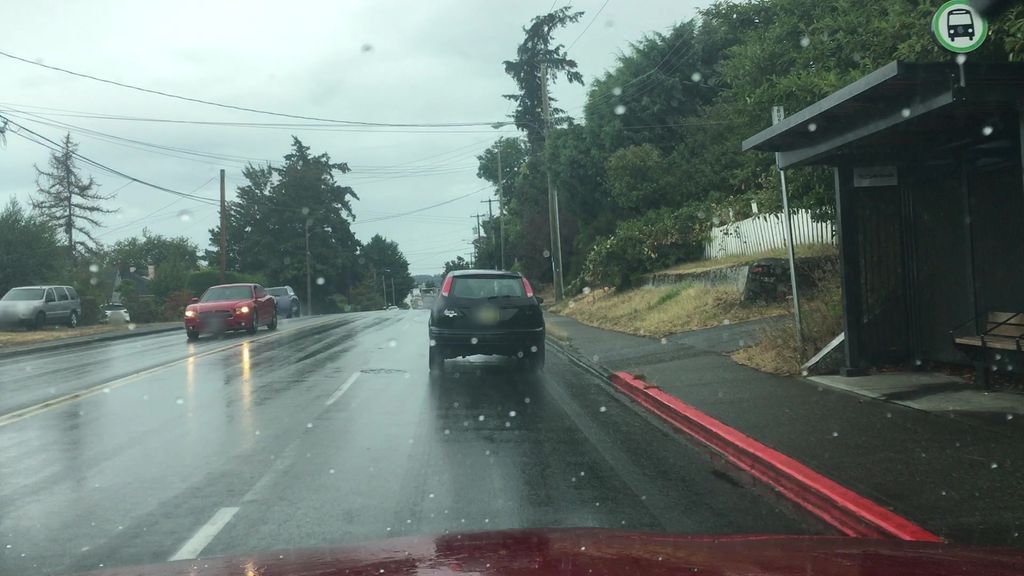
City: victoria